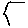
Label: hexagon